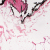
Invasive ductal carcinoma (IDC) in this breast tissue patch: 0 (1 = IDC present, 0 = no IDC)